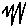
Label: zigzag